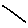
Label: line